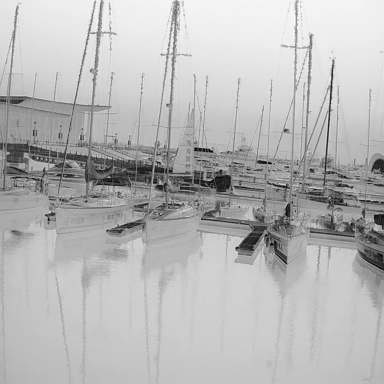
There are 13 sailboats in the infrared image.